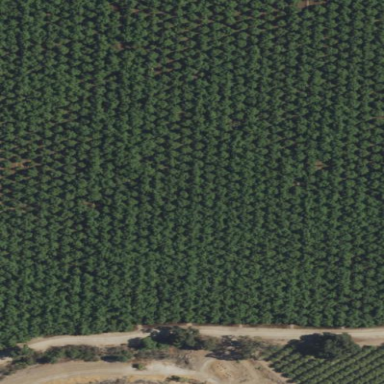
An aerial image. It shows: Orchard filled with walnut trees.